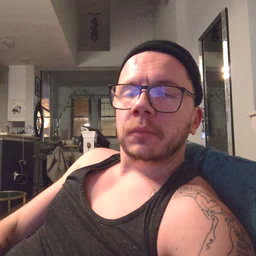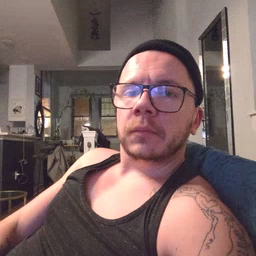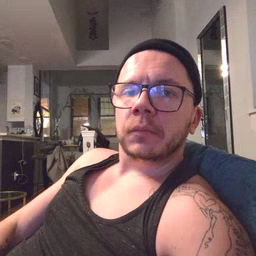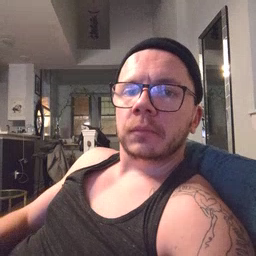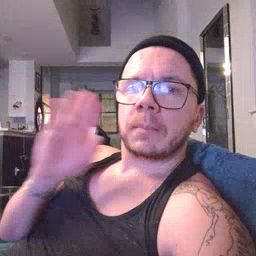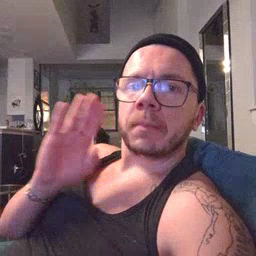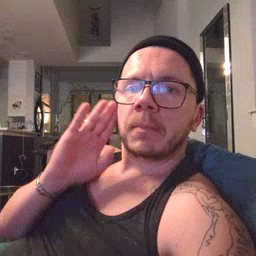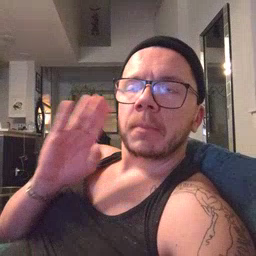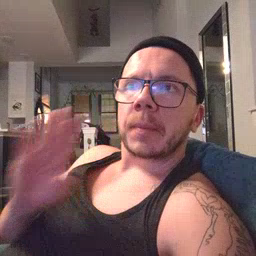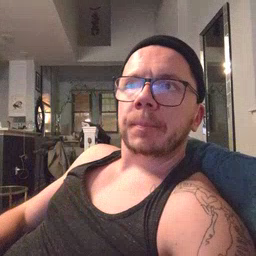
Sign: puppy